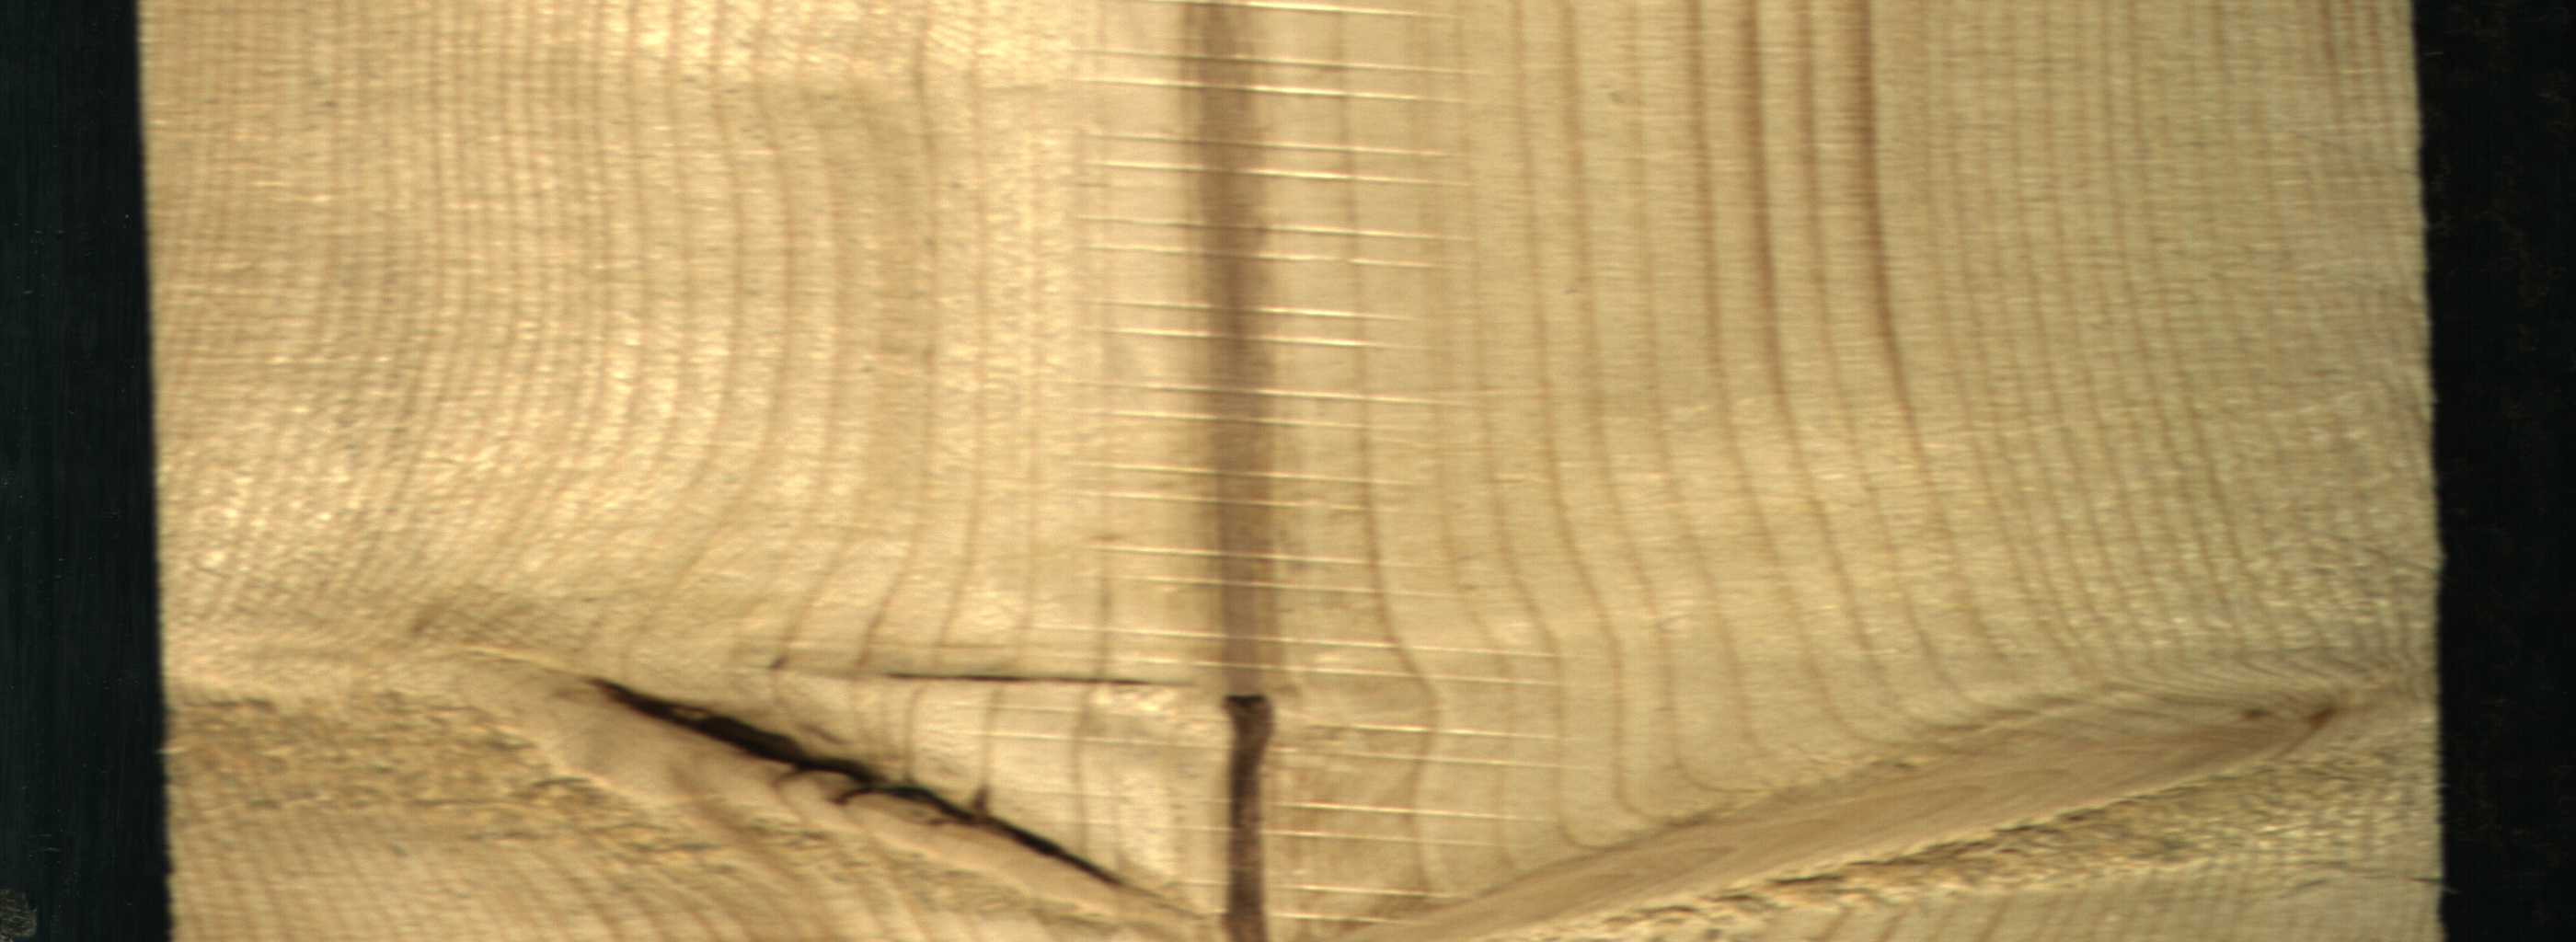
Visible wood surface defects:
Marrow
Dead_Knot
Live_Knot
Live_Knot